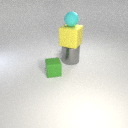
large yellow rubber cube above large gray metal cylinder